Field crop: maize
Growth stage: 1
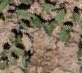
Species: convolvulus